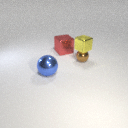
small yellow metal cube above small brown metal sphere